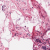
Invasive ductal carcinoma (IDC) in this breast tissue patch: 0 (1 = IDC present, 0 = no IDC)